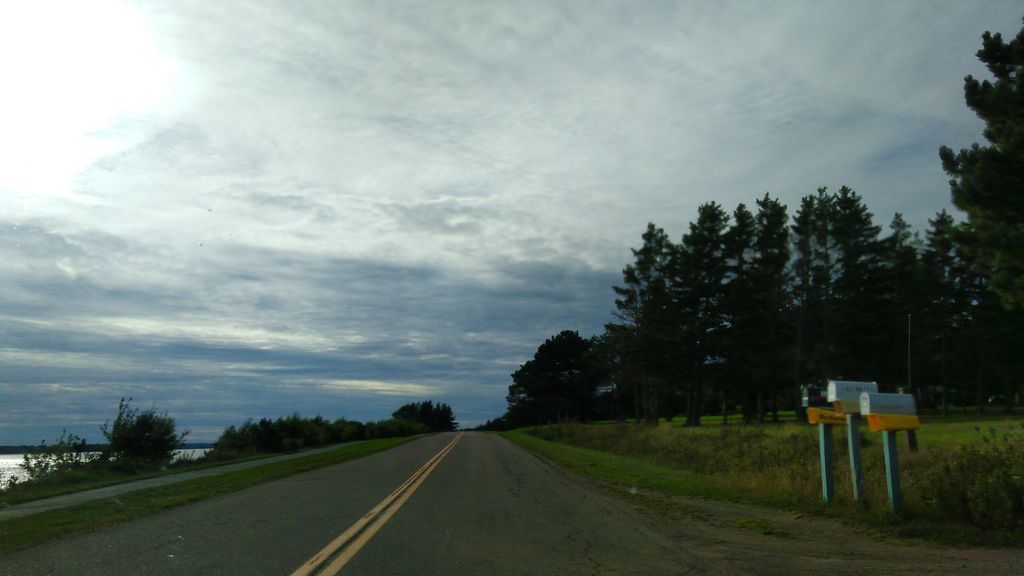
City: charlottetown